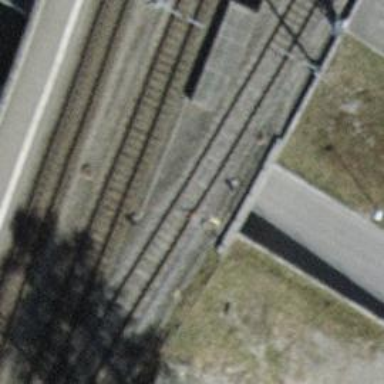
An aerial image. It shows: Tunnel with asphalt cycleway inside.